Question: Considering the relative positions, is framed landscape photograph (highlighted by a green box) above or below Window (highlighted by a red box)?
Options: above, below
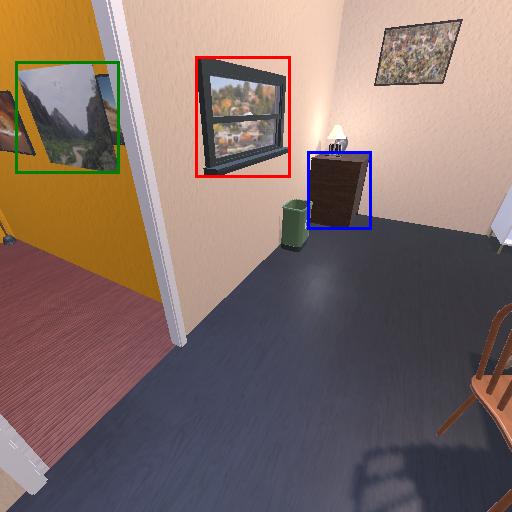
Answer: above